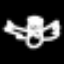
Label: angel